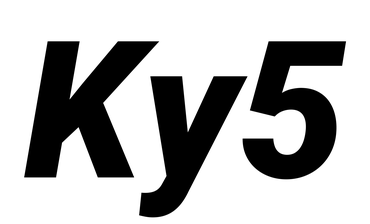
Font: Roboto-Italic_Black_Italic